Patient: sex M, age 71
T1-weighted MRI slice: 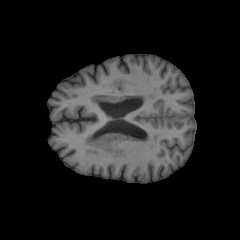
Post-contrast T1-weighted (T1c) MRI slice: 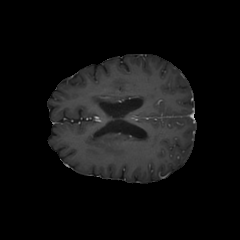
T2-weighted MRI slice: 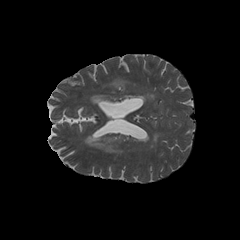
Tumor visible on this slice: yes
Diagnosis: Astrocytoma, IDH-wildtype
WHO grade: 2